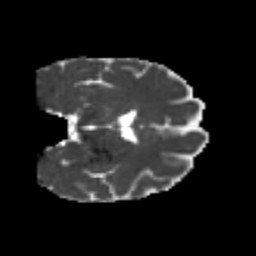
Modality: MD
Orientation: coronal
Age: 22
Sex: female
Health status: healthy
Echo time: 0.074 s